Question: I have seen apps before that have their own peoperties pane. How can I get me one of those? Searches on Google and MSDN haven't revealed any results, yet. I don't remember where I saw it, but it was based on an article and came as a sample app. Any help is appreciated! (Just like the one below)
Thank you

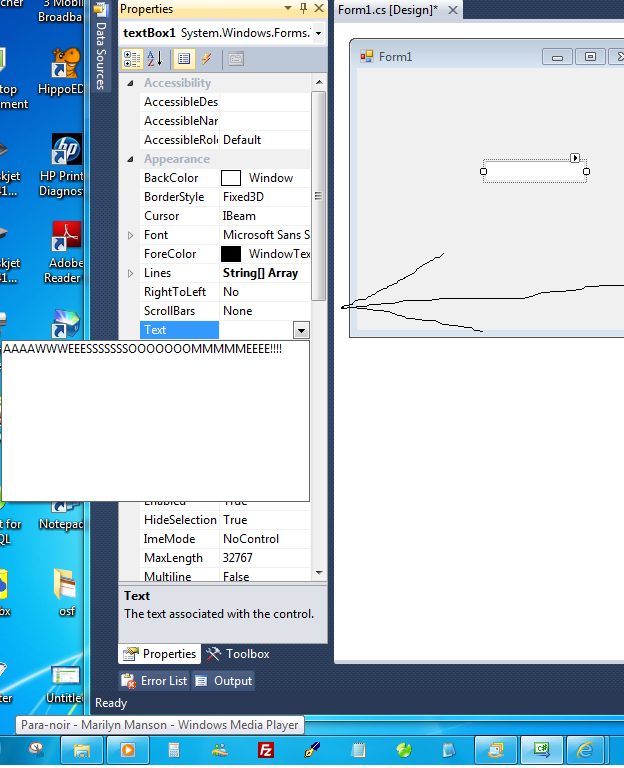
Answer: Do you mean <URL>?